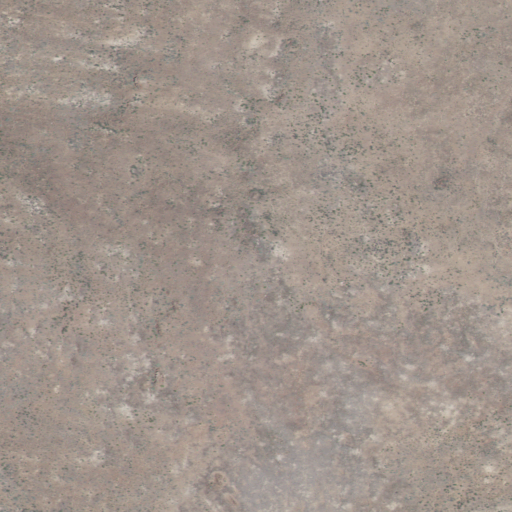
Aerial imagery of depression(s) in Idaho named Piute Basin containing only shrub